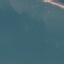
Land use / land cover: SeaLake